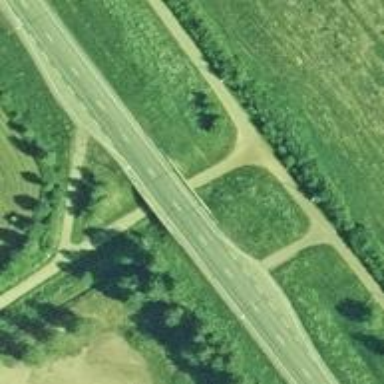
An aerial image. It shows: Cycleway.